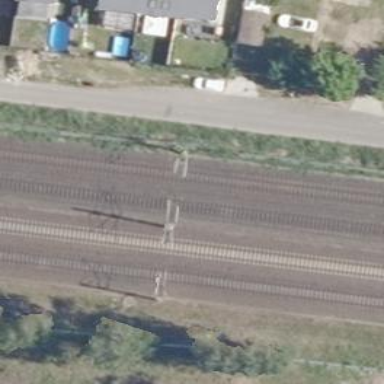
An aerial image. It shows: Milestone along the railway track with catenary mast.